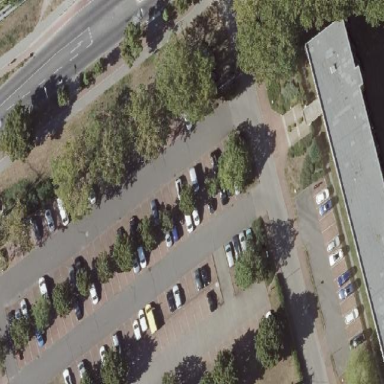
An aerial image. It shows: Street side parking area.